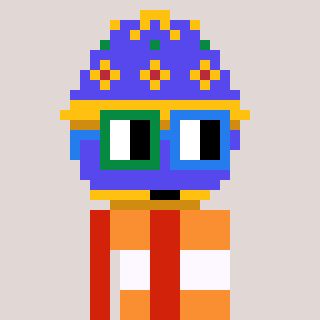
a pixel art character with square green and blue glasses, a faberge-shaped head and a red-colored body on a warm background